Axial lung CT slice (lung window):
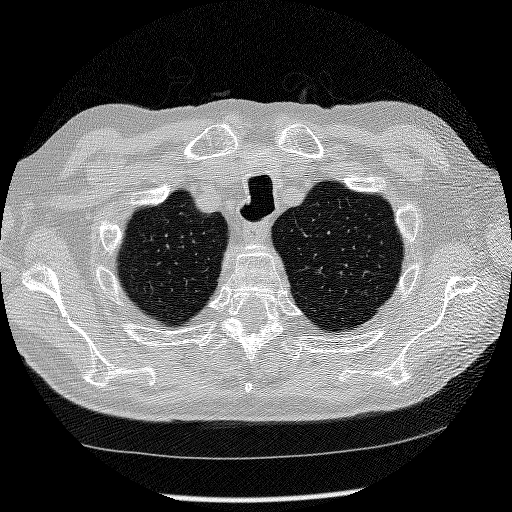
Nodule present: no